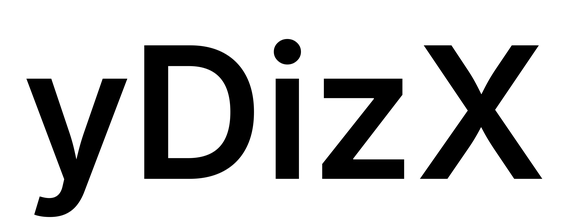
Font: Inter_SemiBold